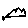
Label: cloud